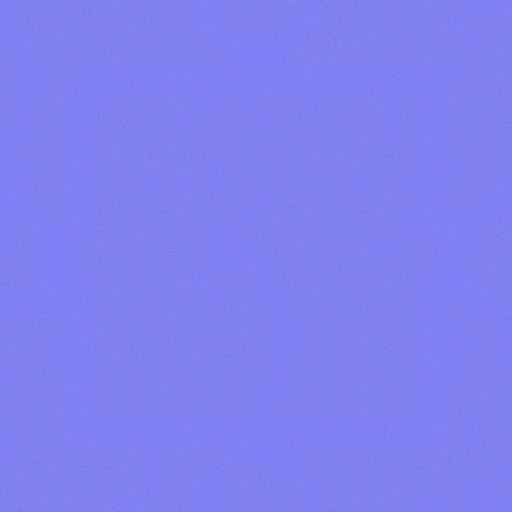
fabric grey large weave wool woven